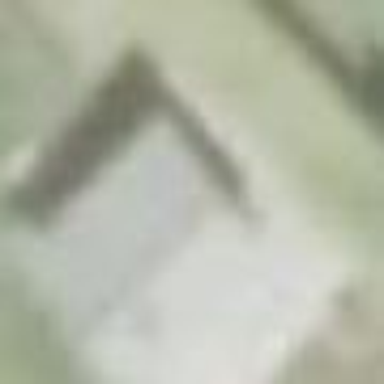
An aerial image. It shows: Simple and straightforward house.